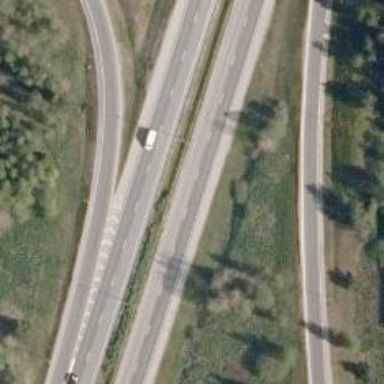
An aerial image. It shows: Asphalt road designated as trunk highway.